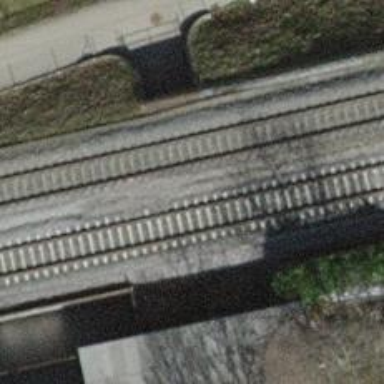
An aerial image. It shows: Tunnel footway.